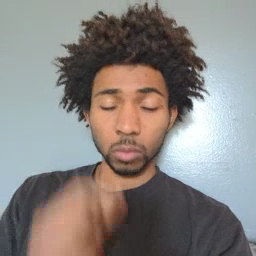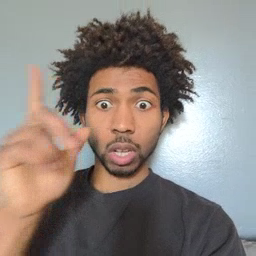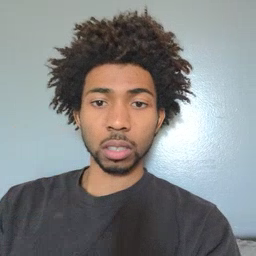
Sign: awake